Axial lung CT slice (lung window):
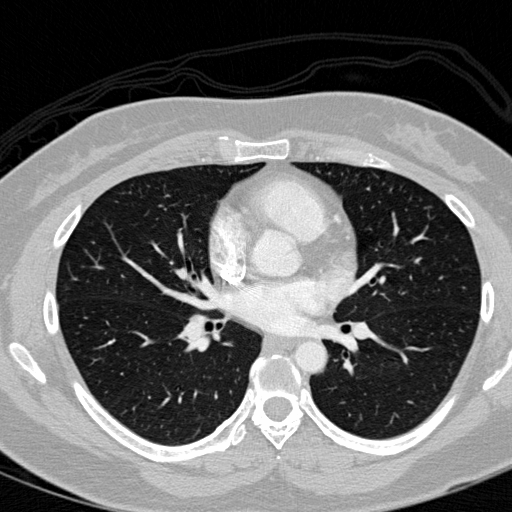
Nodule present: no